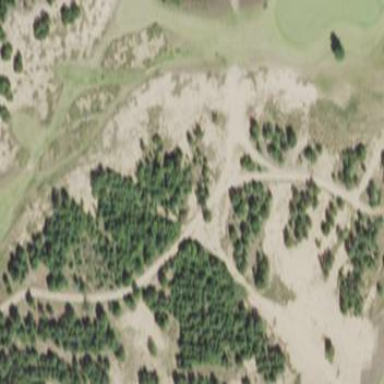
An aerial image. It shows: Golf bunker filled with sandy terrain.